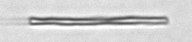
Label: fiber